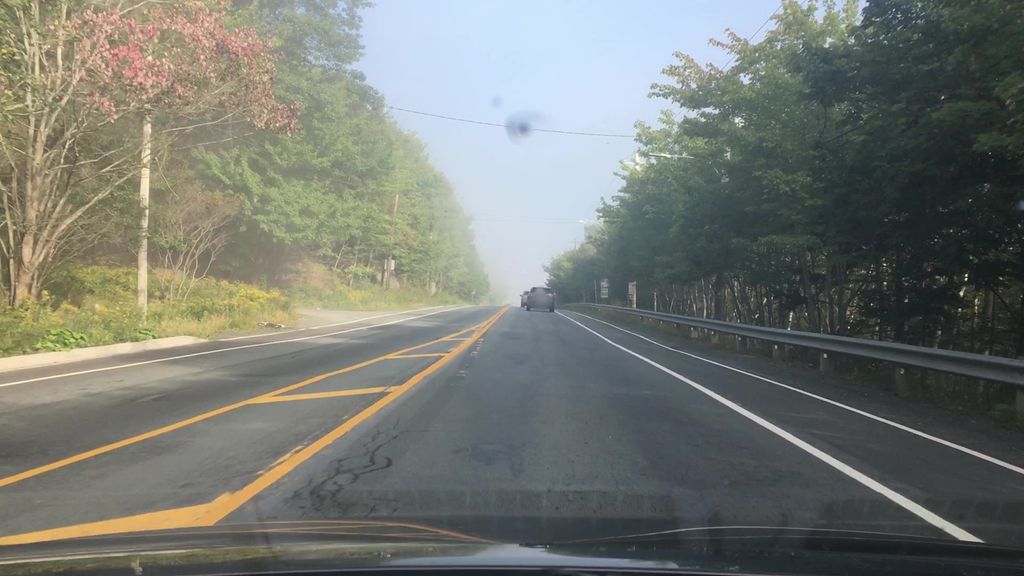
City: halifax